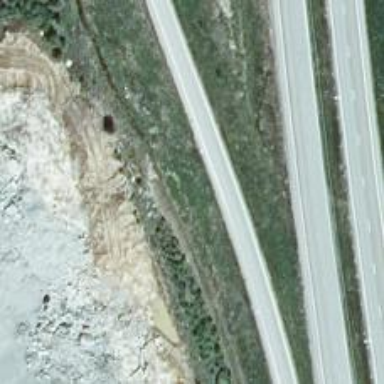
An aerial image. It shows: Motorway link road with asphalt surface. The road is considered as part of tertiary functional class.